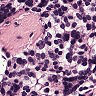
Metastatic tissue present: no